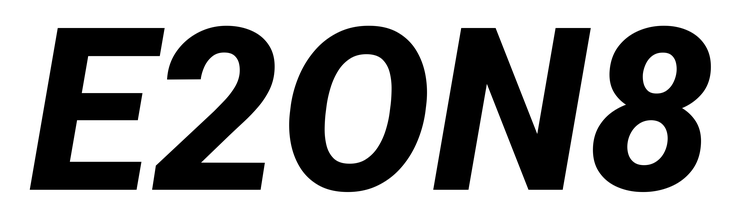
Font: Roboto-Italic_ExtraBold_Italic